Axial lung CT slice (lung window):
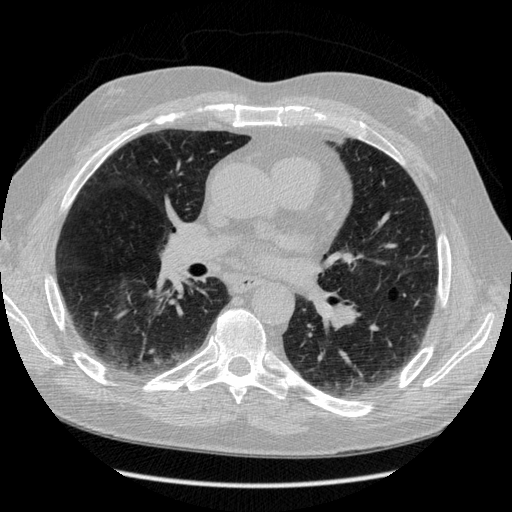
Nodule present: no